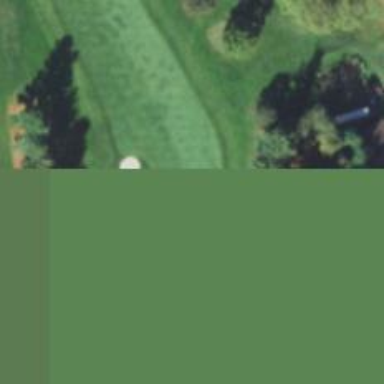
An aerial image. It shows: View of golf hole.